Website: macys
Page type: customer-info-address
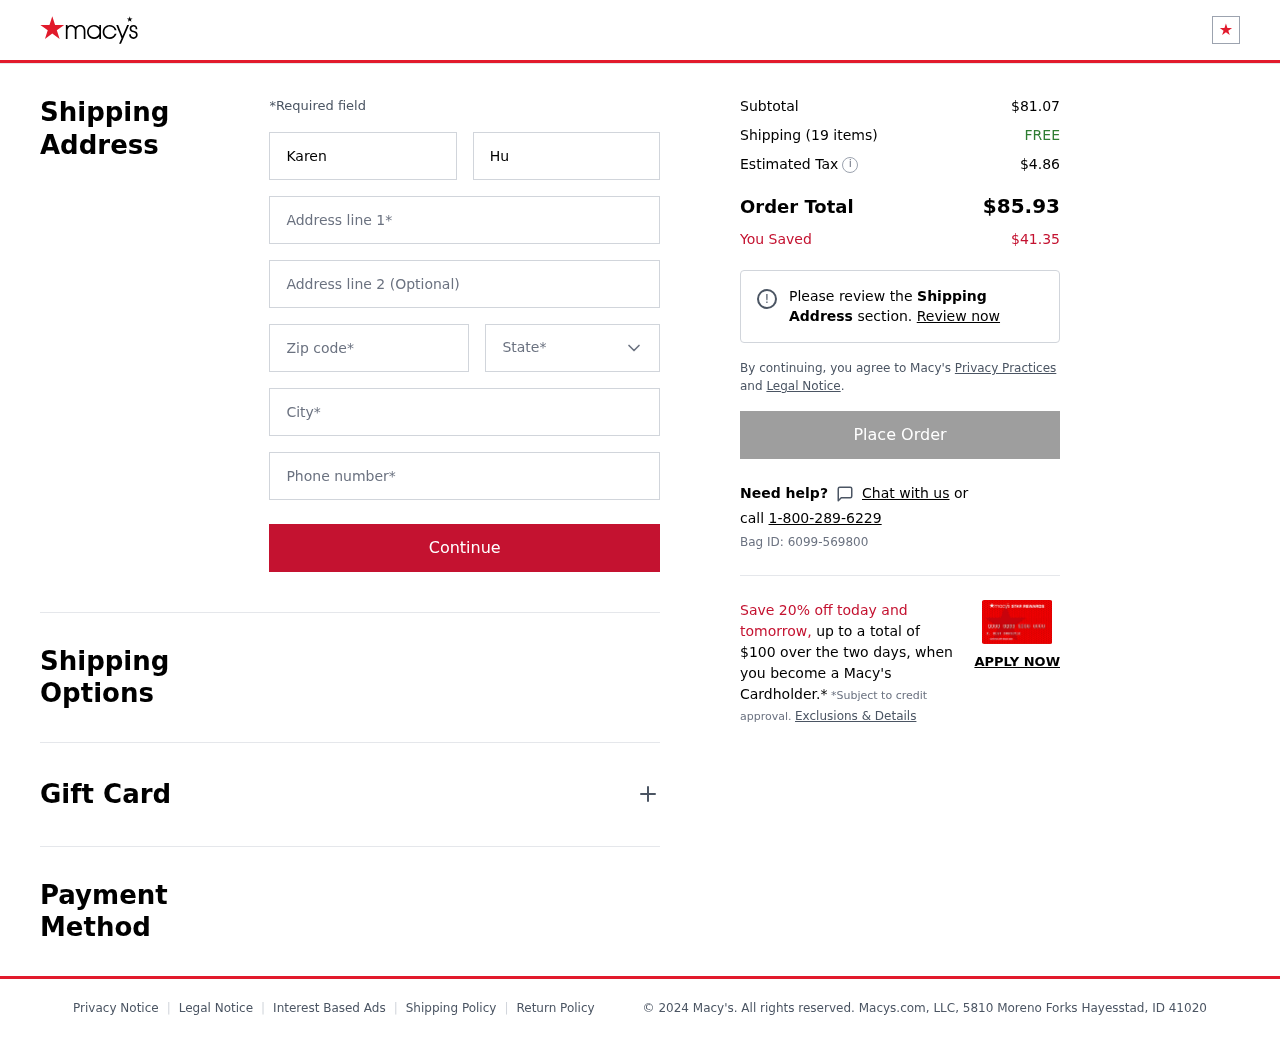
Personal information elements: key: PII_CITY
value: Hayesstad
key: PII_FIRSTNAME
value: Karen
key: PII_LASTNAME
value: Hurst
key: PII_PHONE
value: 6028860027
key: PII_POSTCODE
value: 41020
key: PII_STATE
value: Idaho
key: PII_STREET
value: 5810 Moreno Forks
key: PII_STREET2
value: Apt. 997
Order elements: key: ORDER_SUBTOTAL
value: $81.07
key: ORDER_NUM_ITEMS
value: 19
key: ORDER_SHIPPING_COST
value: FREE
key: ORDER_TAX
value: $4.86
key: ORDER_TOTAL
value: $85.93
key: ORDER_SAVINGS
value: $41.35
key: ORDER_BAG_ID
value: Bag ID: 6099-569800